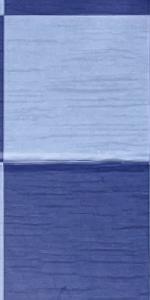
Label: Empty